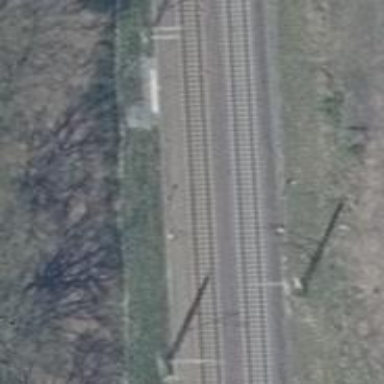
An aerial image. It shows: Railway signal.